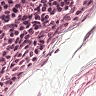
Metastatic tissue present: no